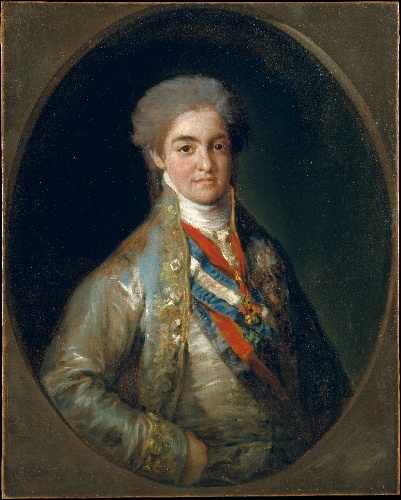
Title: Ferdinand VII (1784–1833), When Prince of Asturias
Artist: Goya
Artist bio: Spanish, Fuendetodos 1746–1828 Bordeaux
Object type: Painting
Classification: Paintings
Medium: Oil on canvas
Dimensions: 32 3/4 x 26 1/4 in. (83.2 x 66.7 cm)
Department: European Paintings
Credit line: Gift of René Fribourg, 1951
Accession year: 1951
Repository: Metropolitan Museum of Art, New York, NY
Tags: Men|Portraits